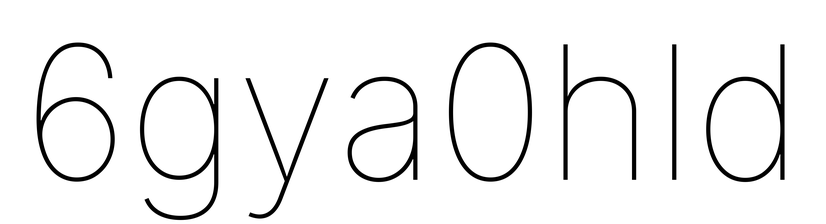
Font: Inter_Thin